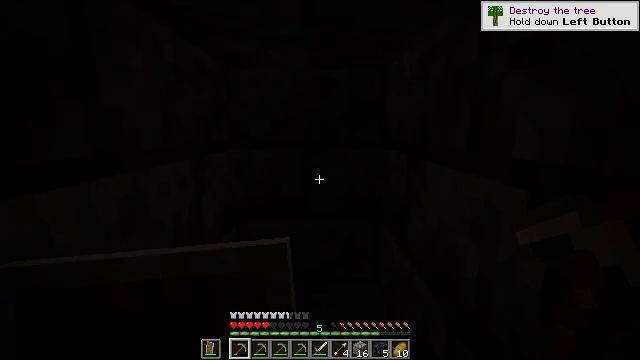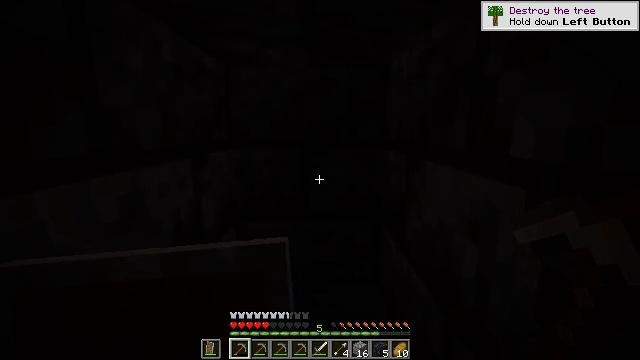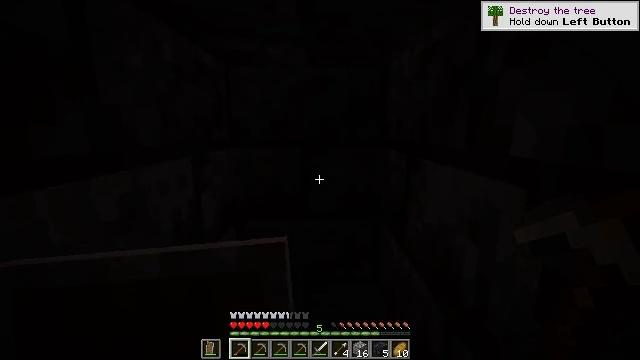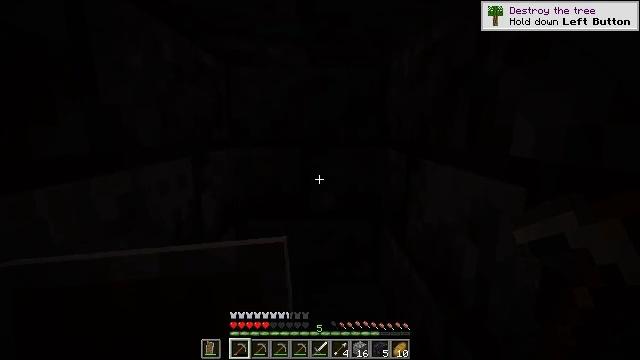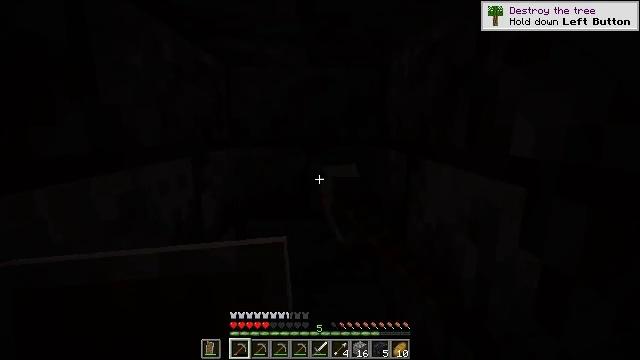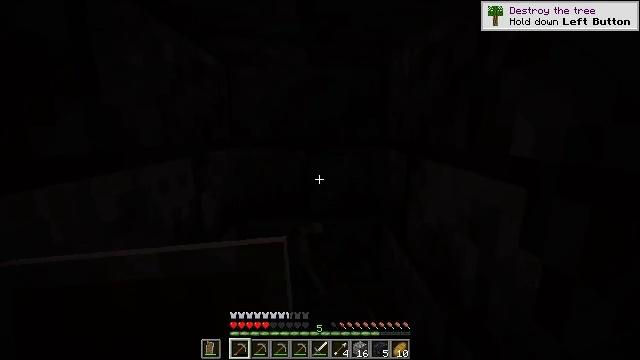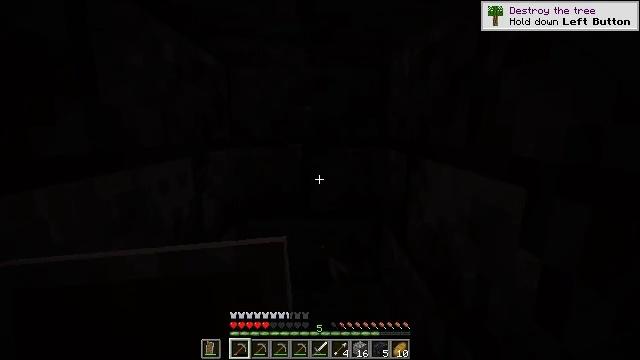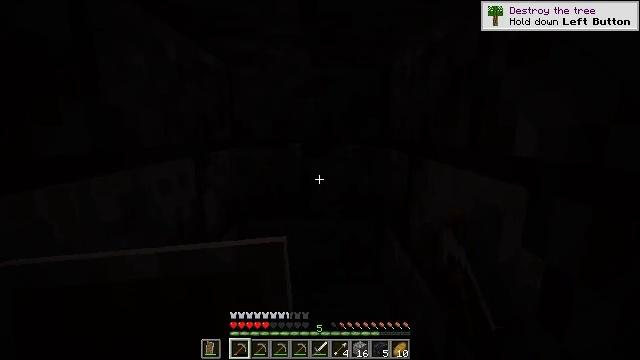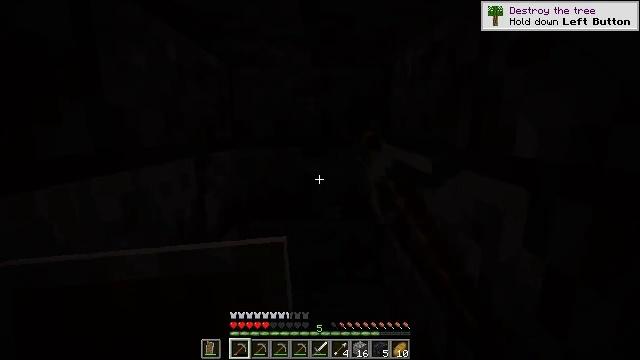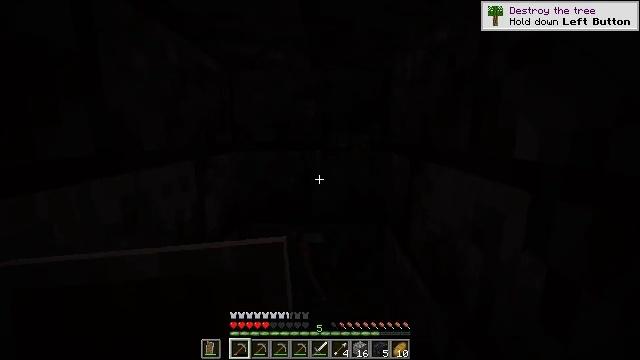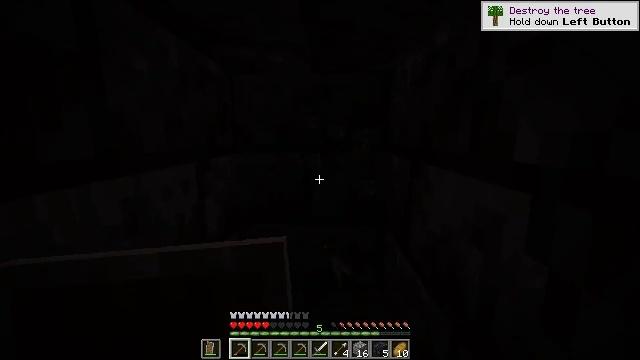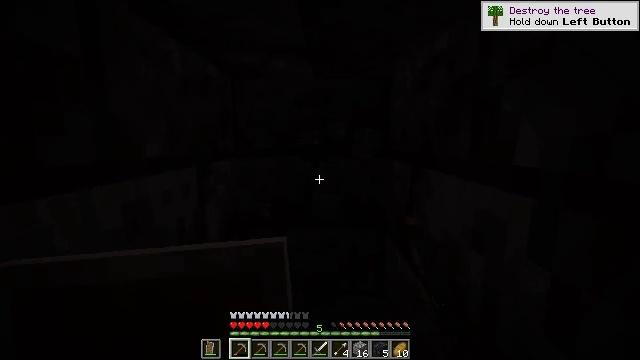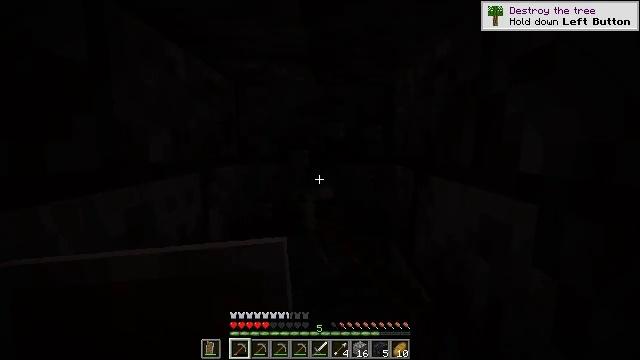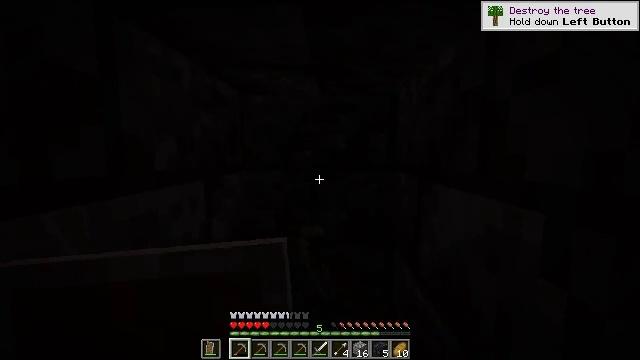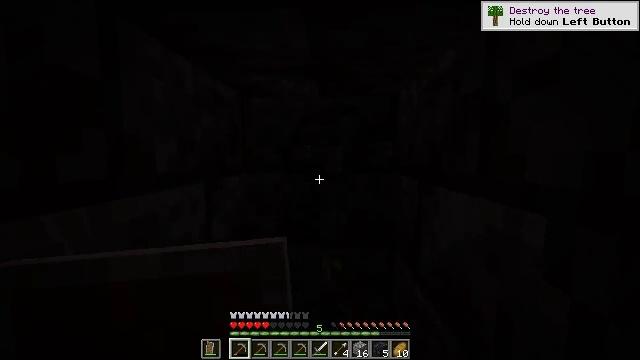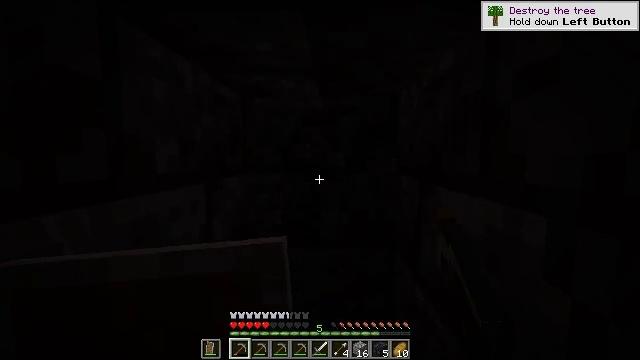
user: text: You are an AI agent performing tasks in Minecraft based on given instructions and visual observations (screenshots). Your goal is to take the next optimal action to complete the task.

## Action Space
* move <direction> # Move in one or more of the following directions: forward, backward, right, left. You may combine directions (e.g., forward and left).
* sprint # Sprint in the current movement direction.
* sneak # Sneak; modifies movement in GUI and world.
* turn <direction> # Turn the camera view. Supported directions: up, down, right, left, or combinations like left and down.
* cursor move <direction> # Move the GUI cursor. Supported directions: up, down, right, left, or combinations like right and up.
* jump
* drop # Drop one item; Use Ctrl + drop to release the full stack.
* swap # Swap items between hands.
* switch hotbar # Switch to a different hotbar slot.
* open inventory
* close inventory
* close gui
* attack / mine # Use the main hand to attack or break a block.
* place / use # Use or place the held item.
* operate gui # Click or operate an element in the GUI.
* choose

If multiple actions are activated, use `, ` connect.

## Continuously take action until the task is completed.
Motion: motion action
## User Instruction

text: Collect polished blackstone bricks by attacking them.
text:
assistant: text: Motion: no_op
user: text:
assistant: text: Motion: no_op
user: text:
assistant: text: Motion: attack / mine
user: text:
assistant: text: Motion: attack / mine
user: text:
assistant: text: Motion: attack / mine
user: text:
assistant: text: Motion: attack / mine
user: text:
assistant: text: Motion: attack / mine
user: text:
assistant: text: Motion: attack / mine
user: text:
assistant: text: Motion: attack / mine
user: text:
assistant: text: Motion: attack / mine
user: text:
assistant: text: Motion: attack / mine
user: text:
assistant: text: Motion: turn up, attack / mine
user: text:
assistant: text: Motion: turn up, attack / mine
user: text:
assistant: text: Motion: attack / mine
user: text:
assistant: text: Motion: attack / mine
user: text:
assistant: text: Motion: attack / mine
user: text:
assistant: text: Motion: attack / mine
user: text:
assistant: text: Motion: attack / mine
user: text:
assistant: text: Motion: attack / mine
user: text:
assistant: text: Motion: attack / mine
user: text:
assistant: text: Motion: attack / mine